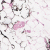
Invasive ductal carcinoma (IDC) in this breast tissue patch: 0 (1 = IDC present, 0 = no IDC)